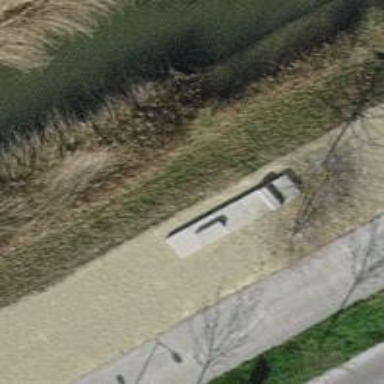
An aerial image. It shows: Bench for seating.